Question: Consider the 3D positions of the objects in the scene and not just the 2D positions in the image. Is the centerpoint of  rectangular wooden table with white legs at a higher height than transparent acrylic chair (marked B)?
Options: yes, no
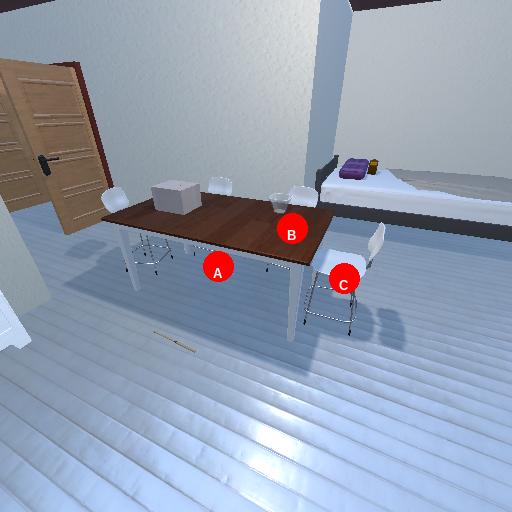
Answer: yes